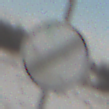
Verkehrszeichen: EndeSaemtlicherBegrenzungen
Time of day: MorningAfternoon
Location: Outdoor (Nature)
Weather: Overcast
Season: Winter
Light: Natural